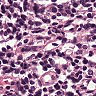
Metastatic tissue present: no